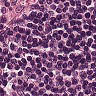
Metastatic tissue present: no